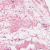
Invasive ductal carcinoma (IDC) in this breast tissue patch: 0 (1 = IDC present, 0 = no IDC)